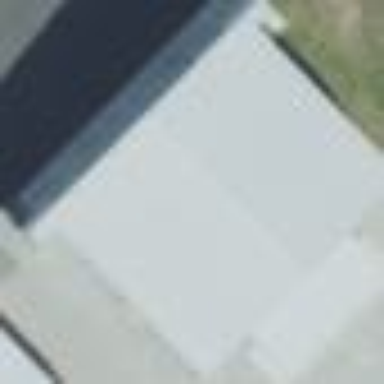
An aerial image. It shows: Hangar building at airport.